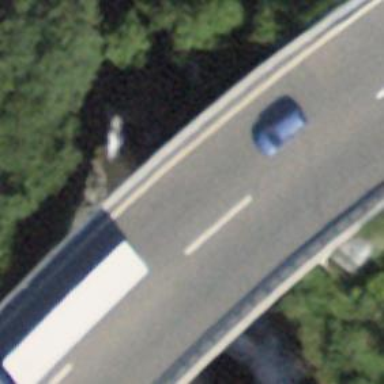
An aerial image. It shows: Motorway bridge with asphalt surface.